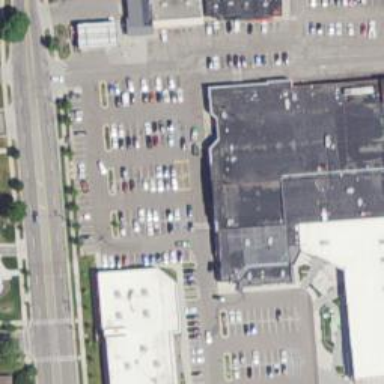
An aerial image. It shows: Supermarket.